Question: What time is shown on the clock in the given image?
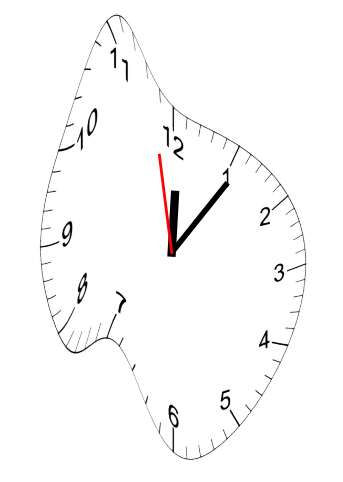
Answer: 12:05:58